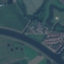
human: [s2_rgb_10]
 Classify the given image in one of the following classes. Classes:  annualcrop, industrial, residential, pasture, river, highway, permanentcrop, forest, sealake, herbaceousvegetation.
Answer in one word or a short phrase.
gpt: River